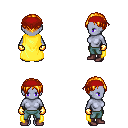
a pixel art fantasy rpg character, female body template, dark elf, purple skin, yellow cape, teal pants, light blonde parted hairstyle, red bandana, gold gloves, maroon shoes, four views (front, back, left, right), 2x2 character sprite sheet, small pixel art, hard edges, no anti-aliasing